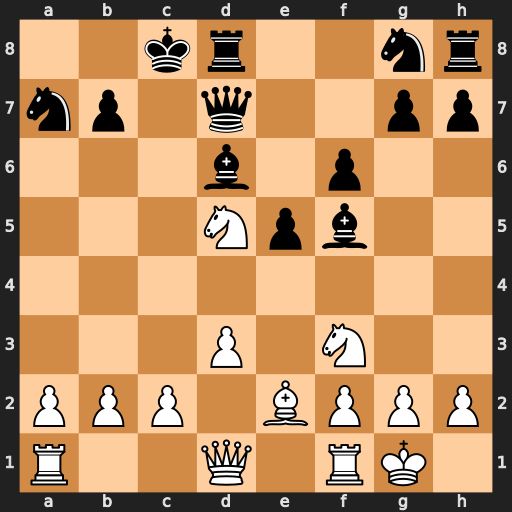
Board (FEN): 2kr2nr/np1q2pp/3b1p2/3Npb2/8/3P1N2/PPP1BPPP/R2Q1RK1
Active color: w
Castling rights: -
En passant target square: -
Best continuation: Nb6+ Kb8 Nxd7+